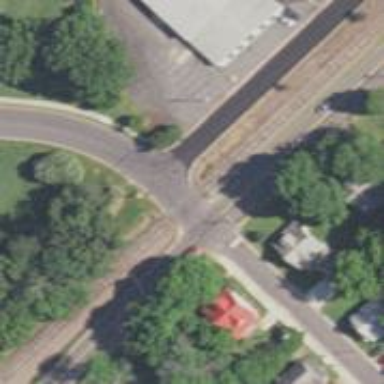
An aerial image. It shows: Railway level crossing.